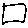
Label: square